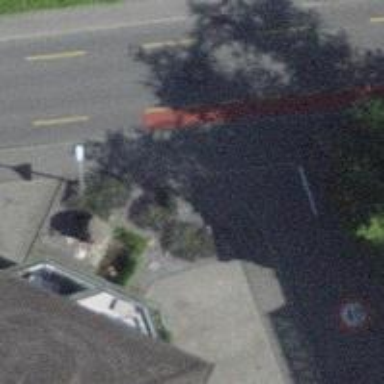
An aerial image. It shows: Sidewalk.